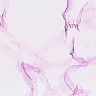
Metastatic tissue present: no